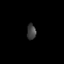
Tissue: lung
Cell type: Others
Senescence score: 0.5724
Nuclear area (px): 141
Mean DAPI intensity: 63.064